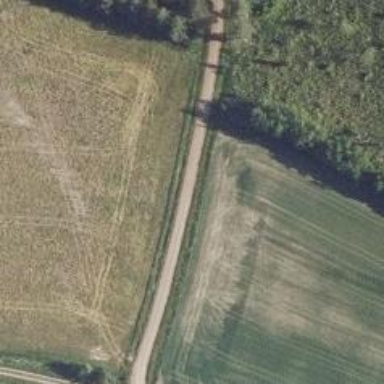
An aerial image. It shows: Unclassified road.